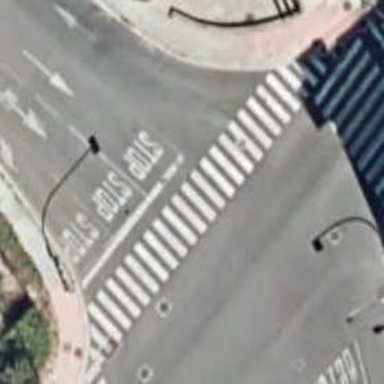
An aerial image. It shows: Traffic signals at road crossing.